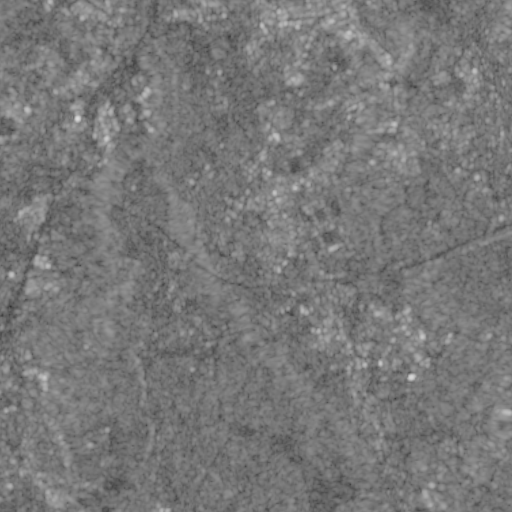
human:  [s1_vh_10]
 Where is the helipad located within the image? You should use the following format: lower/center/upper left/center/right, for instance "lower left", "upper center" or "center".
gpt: The helipad is located in the center of the image.
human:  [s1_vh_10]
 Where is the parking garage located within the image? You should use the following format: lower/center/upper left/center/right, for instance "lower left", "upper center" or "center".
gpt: The parking garage is located in the upper center of the image.
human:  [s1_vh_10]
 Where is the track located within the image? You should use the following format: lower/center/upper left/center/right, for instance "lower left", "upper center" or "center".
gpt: The track is located in the upper center of the image.
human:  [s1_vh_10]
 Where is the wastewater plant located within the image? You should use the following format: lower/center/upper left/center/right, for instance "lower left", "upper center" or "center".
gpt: The wastewater plant is located in the upper right of the image.
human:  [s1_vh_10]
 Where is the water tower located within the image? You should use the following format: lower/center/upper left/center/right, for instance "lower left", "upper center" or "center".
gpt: The water tower is located in the center right of the image.
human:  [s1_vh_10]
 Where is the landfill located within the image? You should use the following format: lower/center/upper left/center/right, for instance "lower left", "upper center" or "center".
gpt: There is no landfill in the image.

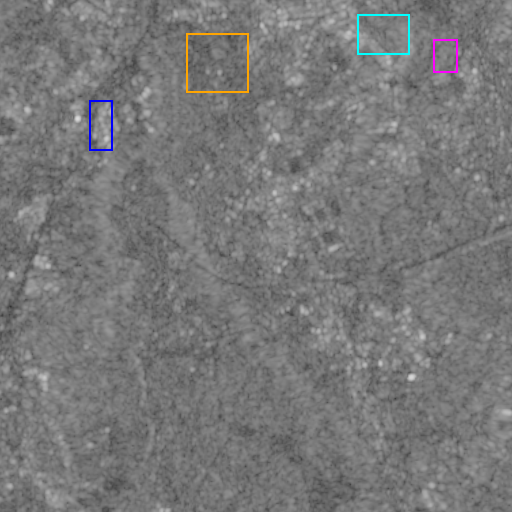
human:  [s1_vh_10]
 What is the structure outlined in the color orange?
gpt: The structure outlined in orange is a crop field.
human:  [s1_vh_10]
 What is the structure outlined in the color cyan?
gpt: The structure outlined in cyan is a park.
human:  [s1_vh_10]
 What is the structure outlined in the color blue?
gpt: The structure outlined in blue is a parking lot.
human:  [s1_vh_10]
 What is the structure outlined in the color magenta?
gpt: The structure outlined in magenta is a wastewater plant.
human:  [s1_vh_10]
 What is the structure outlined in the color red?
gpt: There is no red outline.